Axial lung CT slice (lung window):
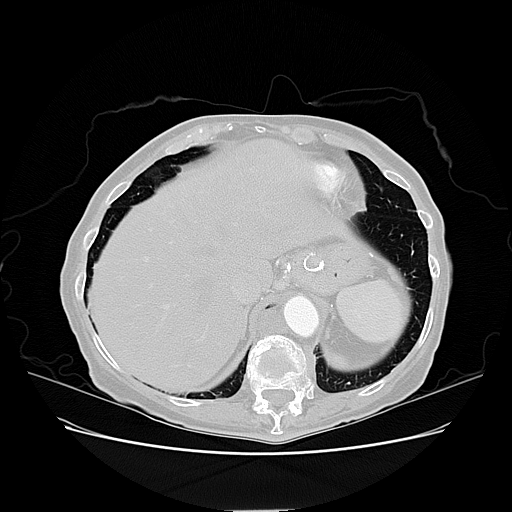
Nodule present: no